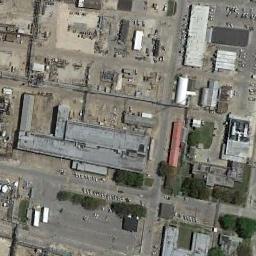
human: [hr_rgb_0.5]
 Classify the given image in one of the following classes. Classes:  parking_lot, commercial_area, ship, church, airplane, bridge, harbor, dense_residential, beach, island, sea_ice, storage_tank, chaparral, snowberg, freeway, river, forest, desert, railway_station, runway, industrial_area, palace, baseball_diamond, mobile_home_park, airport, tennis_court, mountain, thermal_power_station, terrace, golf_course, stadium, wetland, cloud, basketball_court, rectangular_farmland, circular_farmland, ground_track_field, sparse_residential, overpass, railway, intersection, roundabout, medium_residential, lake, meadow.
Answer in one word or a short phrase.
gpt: industrial_area